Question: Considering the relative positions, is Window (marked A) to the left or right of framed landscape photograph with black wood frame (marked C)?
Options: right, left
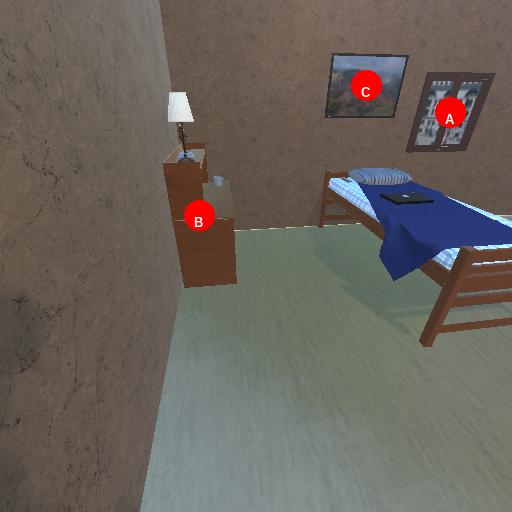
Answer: right